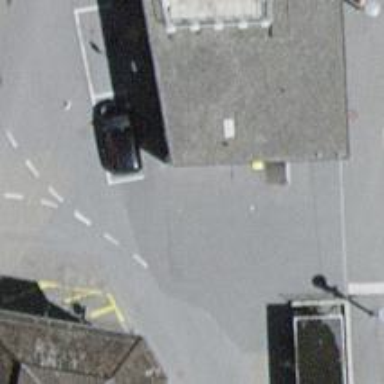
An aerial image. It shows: Toilets.